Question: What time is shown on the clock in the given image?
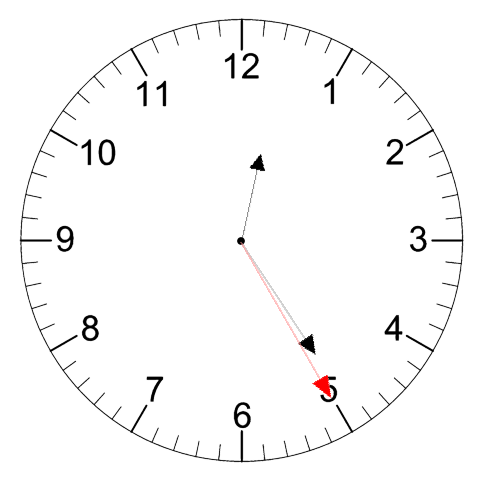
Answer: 12:24:25